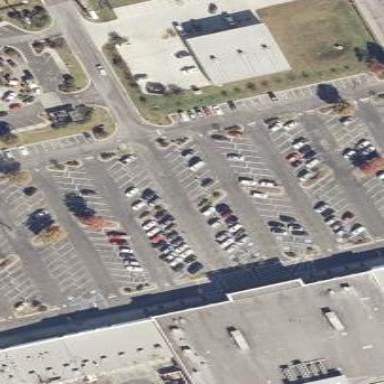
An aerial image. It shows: Parking area.